Field crop: maize
Growth stage: 2
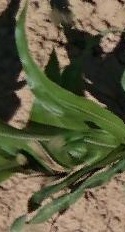
Species: maize